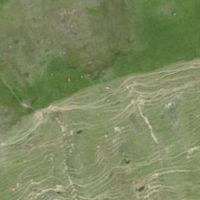
EUNIS habitat code: 26
Species observed at this site:
Pinguicula alpina
Hedysarum hedysaroides